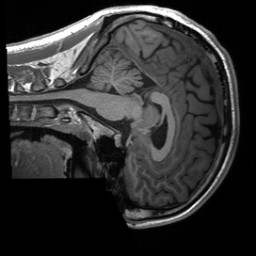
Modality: T1w
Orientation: sagittal
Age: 22
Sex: male
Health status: healthy
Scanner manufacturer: siemens
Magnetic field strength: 3 T
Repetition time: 2 s
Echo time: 0.00232 s